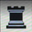
Piece: bR